Question: Building on ggplot2's <URL>, I'm trying to change the thickness of arrows so their overall size better reflects the data variable. I can specify length and thickness, but don't know how to change the size of the arrow-head. Very grateful for any suggestions.
'''
require(ggplot2)
require(grid)
d = seals[sample(1:nrow(seals), 100),]
d$size = sqrt(sqrt(d$delta_long^2 + d$delta_lat^2))
ggplot(d, aes(x = long, y = lat, size = size)) +
geom_segment(aes(xend = long + delta_long, yend = lat + delta_lat), arrow = arrow(length = unit(0.1,"cm")))
'''

---
Solution code:
'''
ggplot(d, aes(x = long, y = lat, size = size)) +
geom_segment(aes(xend = long + delta_long, yend = lat + delta_lat),
arrow = arrow(length = unit(d$size/3, "cm"), type='closed')) +
scale_size(range = c(0, 2))
'''
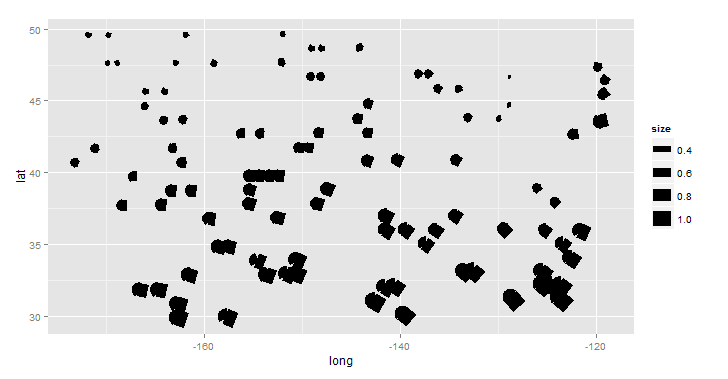
Answer: I can't say this is a complete solution to your problem, but at least it can be a start.
'''
ggplot(d, aes(x = long, y = lat, size = size)) +
geom_segment(aes(xend = long + delta_long, yend = lat + delta_lat),
arrow = arrow(length = unit(0.7, "cm"))) +
scale_size(range = c(1, 2))
'''
My changes are minimal: bigger arrow heads and size scale. The upper limit on size scale is the most important if you aim to avoid overplotting.

From now on, it's probably a good idea to leave only the arrow heads, since the lines are not visible when the size is small. Here's a dirty hack for that:
'''
ggplot(d, aes(x = long, y = lat, size = size)) +
geom_segment(aes(xend = long + delta_long/100, yend = lat + delta_lat/100),
arrow = arrow(length = unit(0.7,"cm"))) +
scale_size(range = c(1, 2))
'''

Of course, it is crucial to keep an appropriate visual relation between big and small values! Otherwise, your plot may become misleading. But that depends on the data, so I cannot give you further advice. Sorry if that's an obvious point.
turns out, unit() function is vectorized, so it comes to the rescue!
'''
ggplot(d, aes(x = long, y = lat, size = size)) +
geom_segment(aes(xend = long + delta_long/100, yend = lat + delta_lat/100),
arrow = arrow(length = unit(d$size * 5,"cm"))) +
scale_size(range = c(1, 2))
'''